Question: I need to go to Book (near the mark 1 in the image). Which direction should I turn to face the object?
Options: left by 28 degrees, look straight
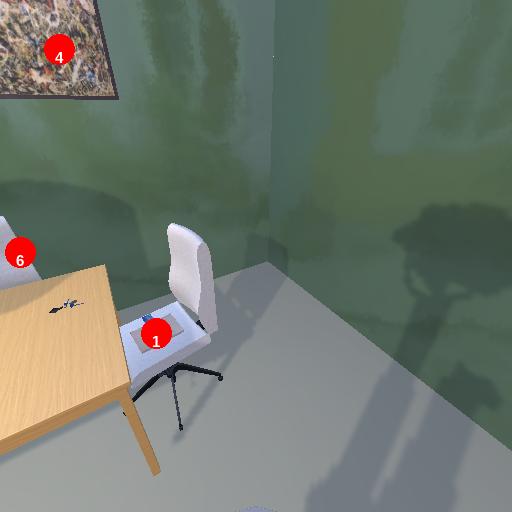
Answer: left by 28 degrees